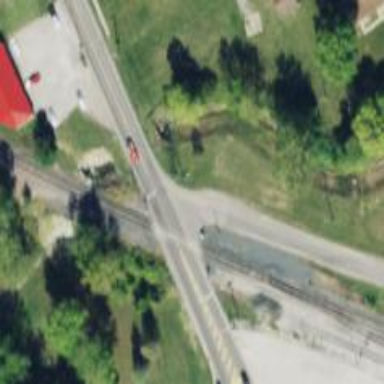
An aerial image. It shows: Railway level crossing.